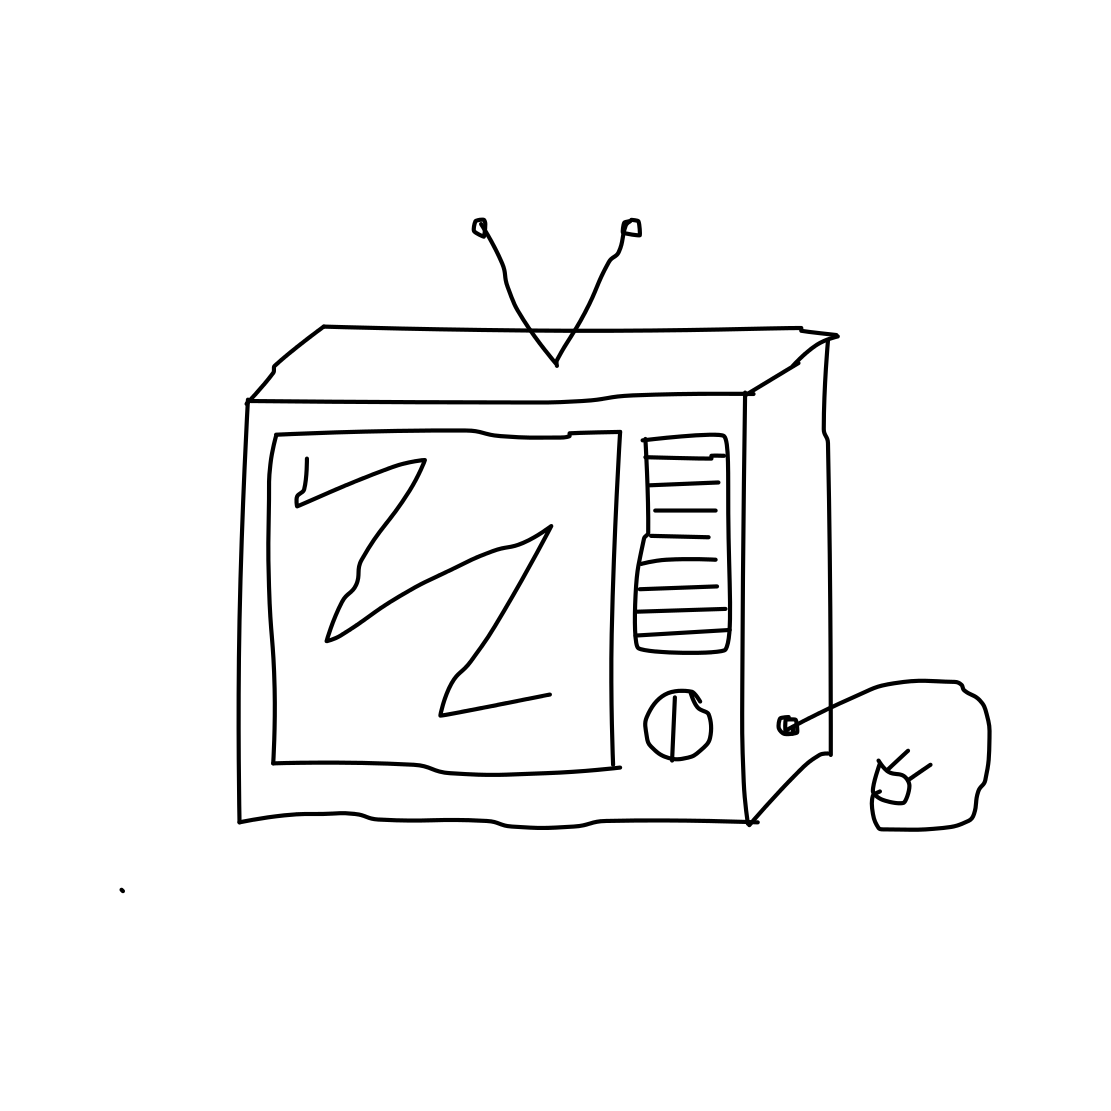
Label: tv